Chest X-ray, PA view. Patient: 73 years old, sex M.
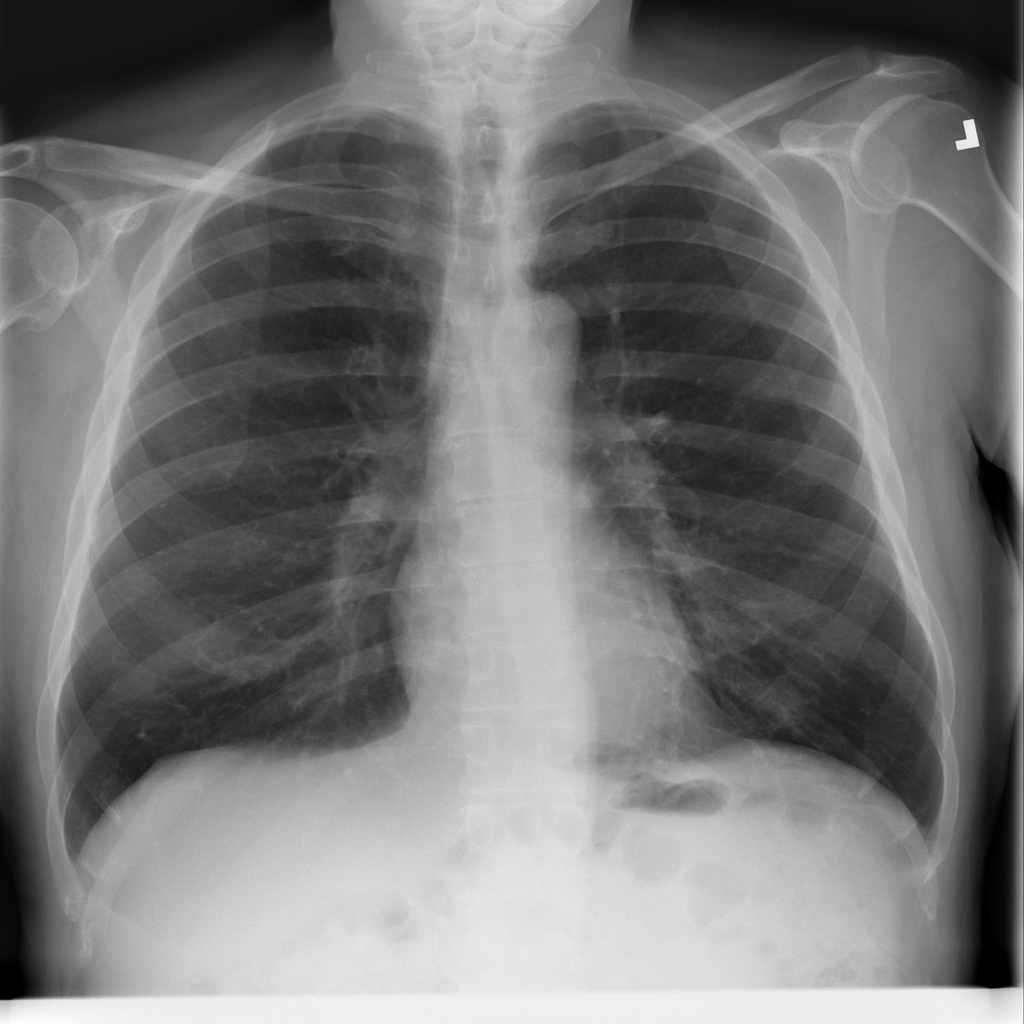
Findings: Emphysema